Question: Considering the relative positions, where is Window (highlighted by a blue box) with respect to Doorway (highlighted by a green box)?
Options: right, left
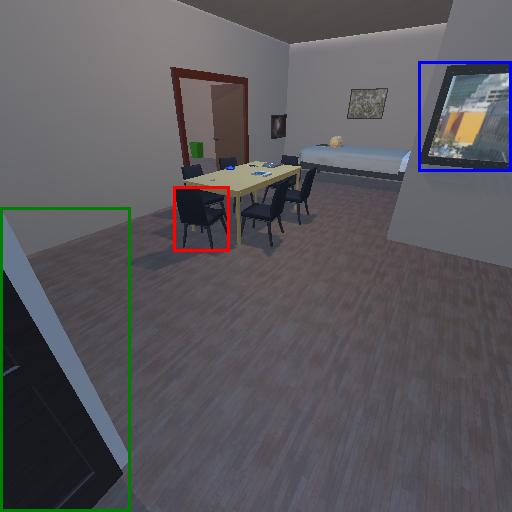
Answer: right